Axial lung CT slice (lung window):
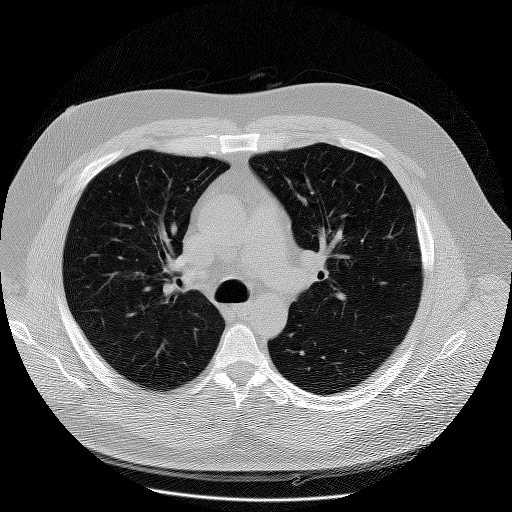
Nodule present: no